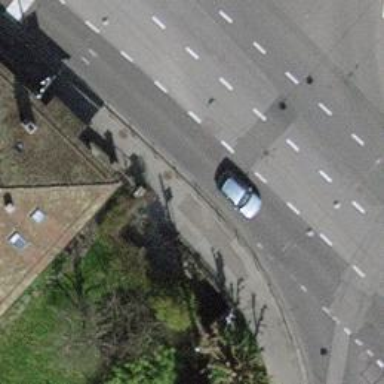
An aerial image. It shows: Set of steps on the road.